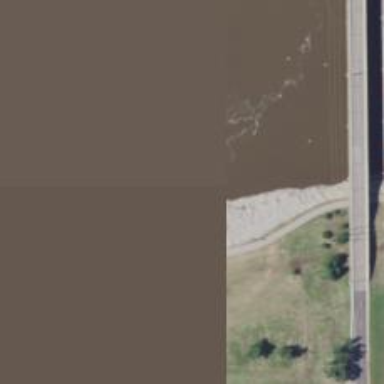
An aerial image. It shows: Dam across waterway.